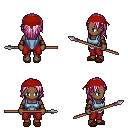
a pixel art fantasy rpg character, female body template, human, dark skin, blue vest, red pants, pink long hairstyle, red bandana, cloth bracers, brown slippers, spear, four views (front, back, left, right), 2x2 character sprite sheet, small pixel art, hard edges, no anti-aliasing